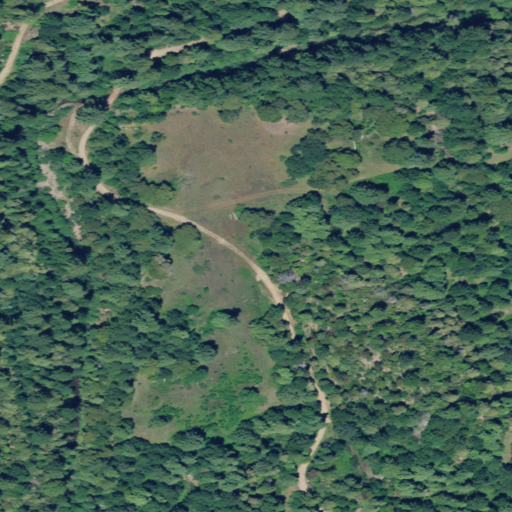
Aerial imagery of plain(s) in California named McDuffy Opening containing evergreen forest, open development, woody wetlands, and grassland